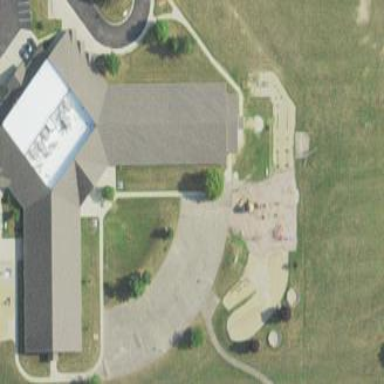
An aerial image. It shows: School building.